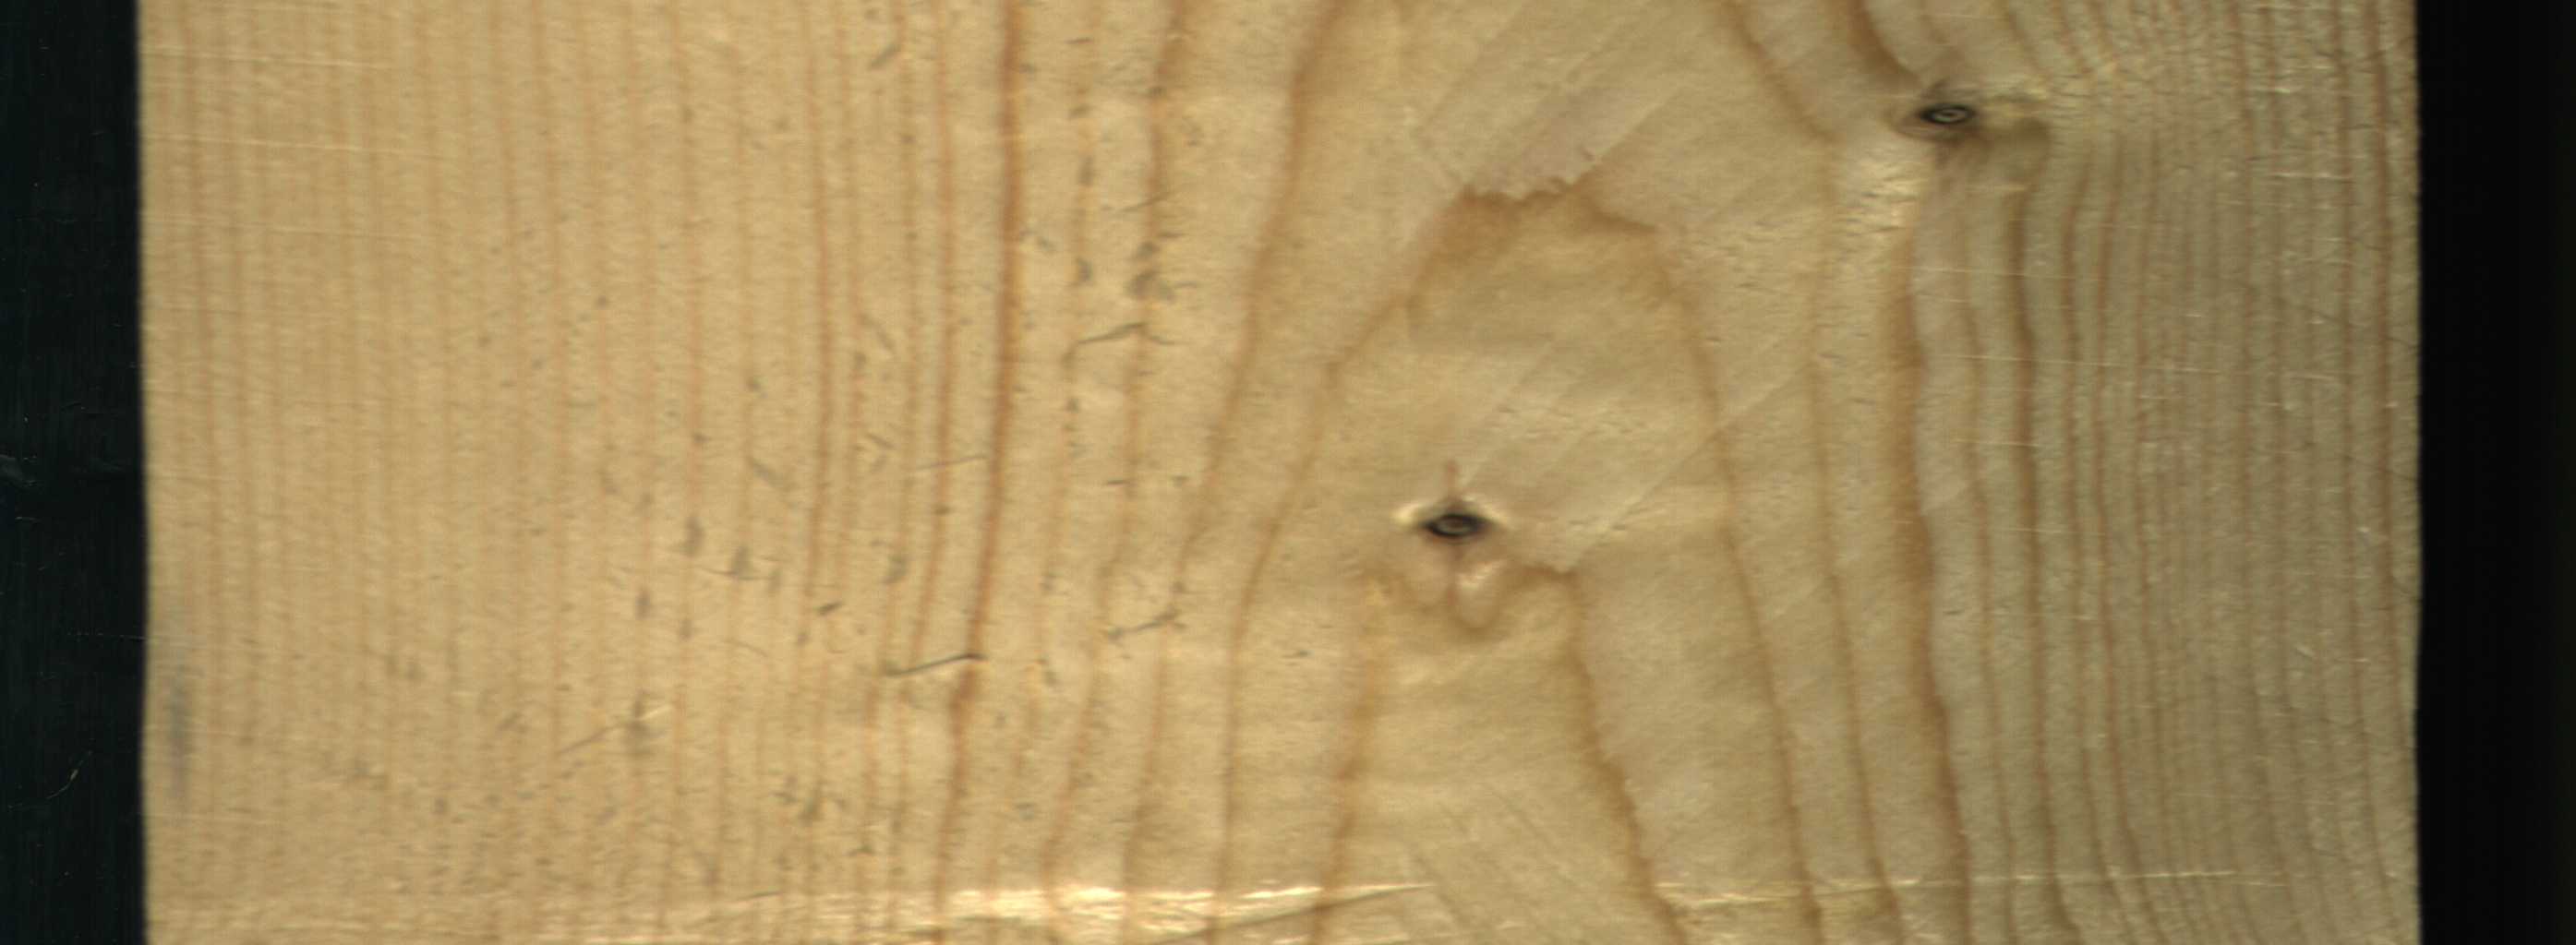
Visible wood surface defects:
Dead_Knot
Dead_Knot